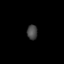
Tissue: lung
Cell type: Epithelial cells
Senescence score: 0.1647
Nuclear area (px): 151
Mean DAPI intensity: 70.815